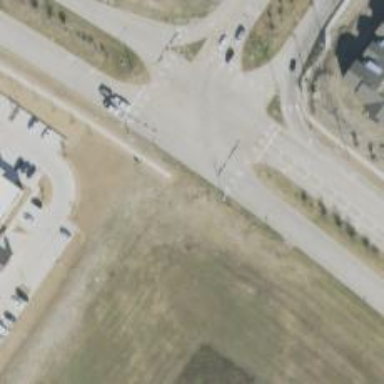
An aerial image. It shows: Crossing on the cycleway marked as zebra crossing.